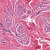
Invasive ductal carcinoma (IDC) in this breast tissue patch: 0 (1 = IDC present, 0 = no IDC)